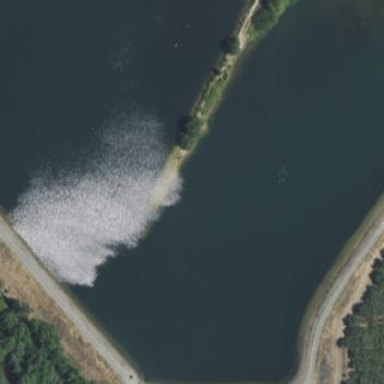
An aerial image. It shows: Reservoir.